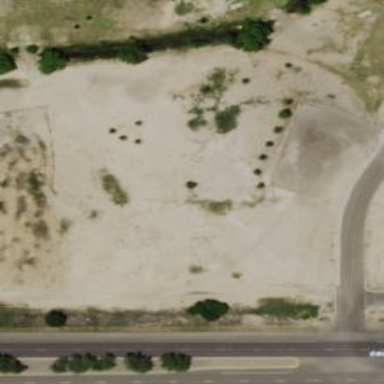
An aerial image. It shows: Disc golf tee.